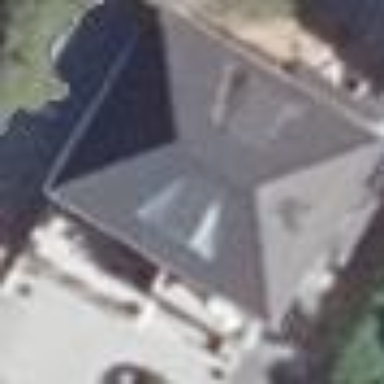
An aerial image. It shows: Detached building with hipped roof shape.